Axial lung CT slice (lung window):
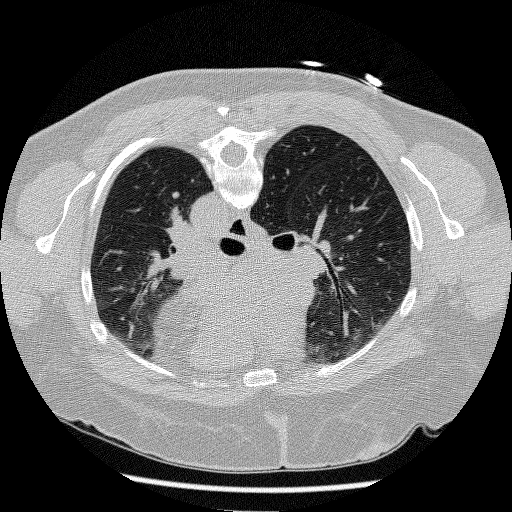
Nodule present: no